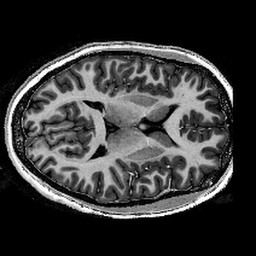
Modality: T1w
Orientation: axial
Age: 21
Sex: female
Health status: healthy
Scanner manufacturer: siemens
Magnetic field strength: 9.4 T
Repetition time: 6 s
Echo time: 0.003 s